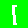
Digit: 1